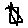
Label: star